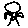
Label: tree